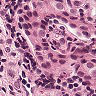
Metastatic tissue present: yes